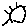
Label: sun